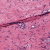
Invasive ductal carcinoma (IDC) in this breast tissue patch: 0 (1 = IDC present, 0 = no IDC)